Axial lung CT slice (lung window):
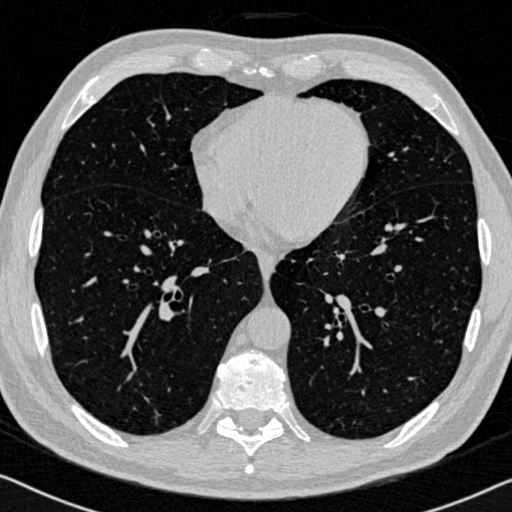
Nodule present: no